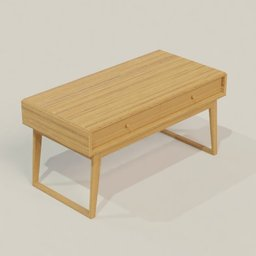
Label: furniture